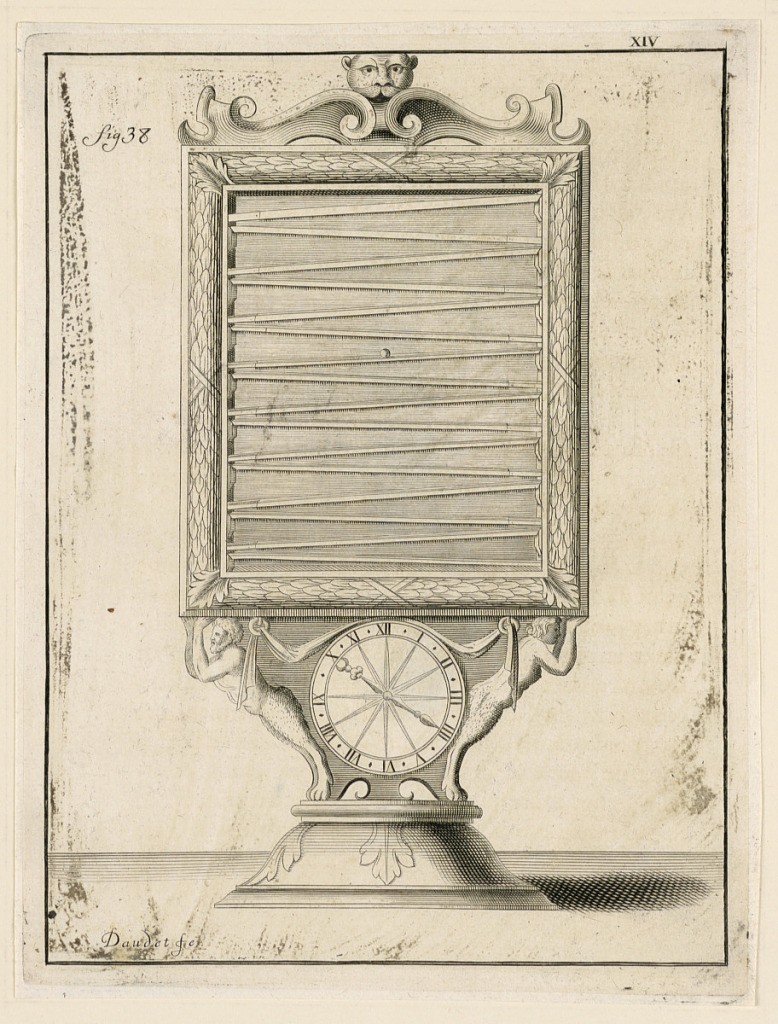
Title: Design For a Clock, pl. XIV from "Recueil d'Ouvrages Curieux de Mathematique et de Mecanique, ou Description du Cabinet"
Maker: Gaspard Grollier de Seviere II, French, 1677 - 1745
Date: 1719
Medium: Engraving on paper
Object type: Print
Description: Design for a clock ???